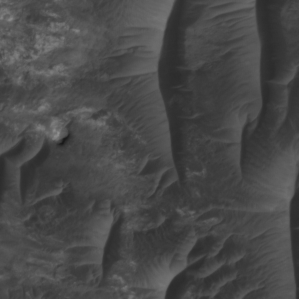
Label: non_frost